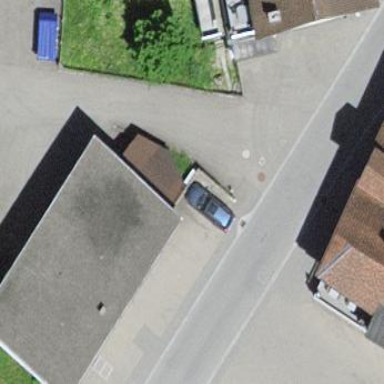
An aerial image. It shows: Group of garages.